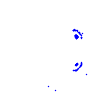
Particle: pion